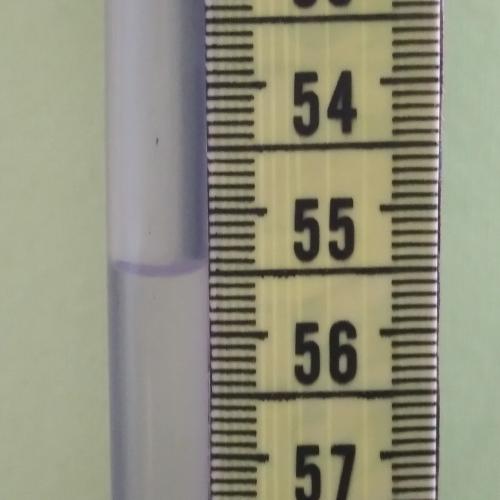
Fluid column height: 55.5 cm